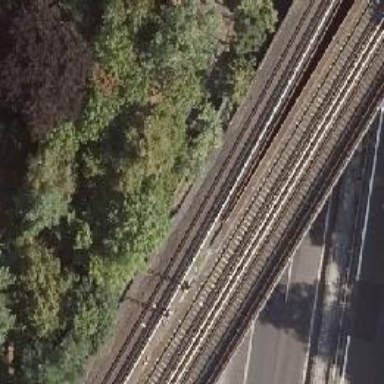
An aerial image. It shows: Bridge for the electrified light rail with bottom electrification.